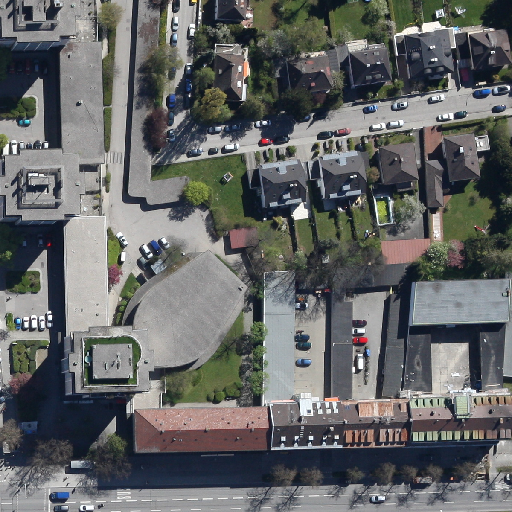
Referring expression: light-duty vehicle driving on the road